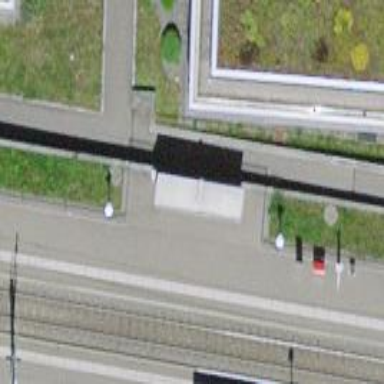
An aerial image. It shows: Platform for public transport with shelter. The surface is asphalt.